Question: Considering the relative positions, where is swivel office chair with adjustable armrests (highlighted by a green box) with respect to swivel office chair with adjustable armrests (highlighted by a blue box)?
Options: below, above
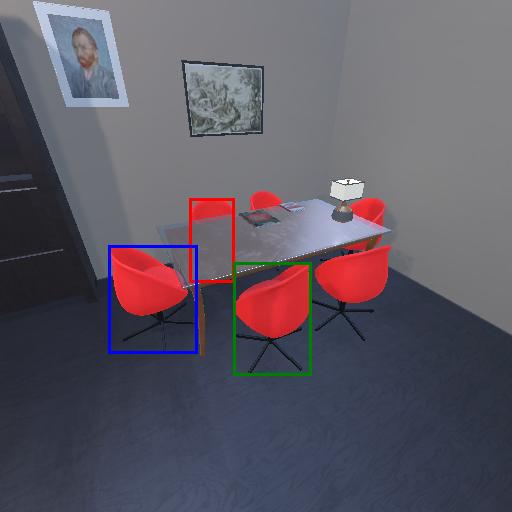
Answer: below